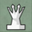
Piece: wQ